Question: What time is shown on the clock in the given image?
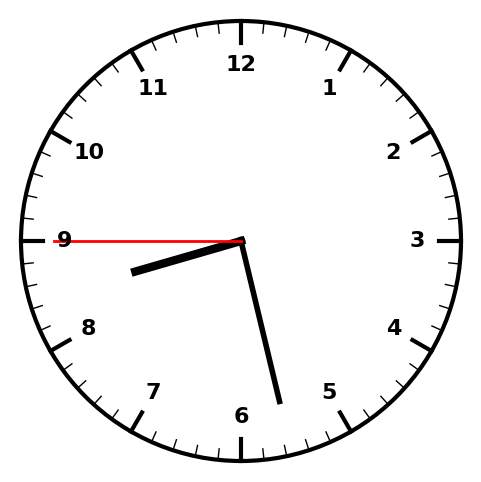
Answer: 08:27:45